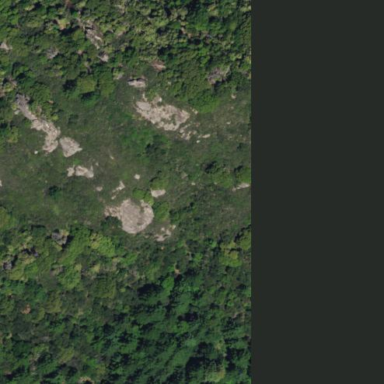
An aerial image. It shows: Geological outcrop.